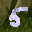
Label: 5